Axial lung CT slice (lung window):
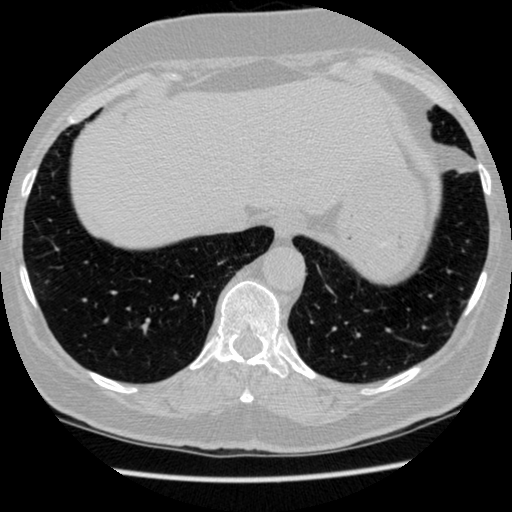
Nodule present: no